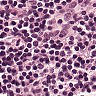
Metastatic tissue present: no